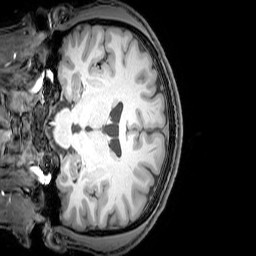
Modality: T1w
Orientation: coronal
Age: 22
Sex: male
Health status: healthy
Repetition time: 0.081 s
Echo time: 0.037 s